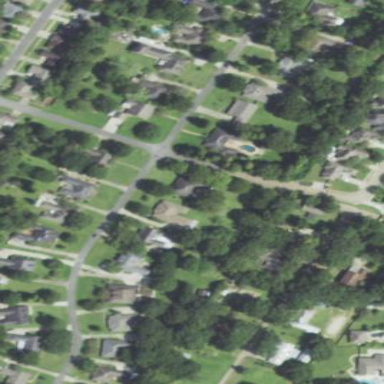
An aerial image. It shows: This residential area consists of single-family homes.